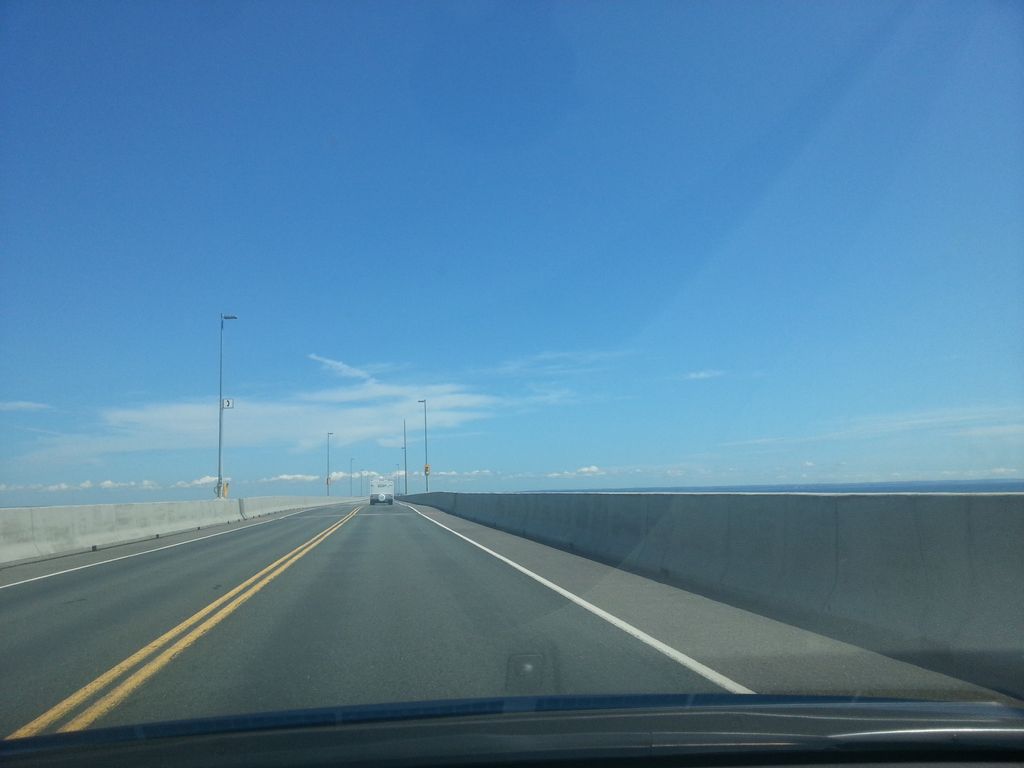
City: charlottetown